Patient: sex F, age 43
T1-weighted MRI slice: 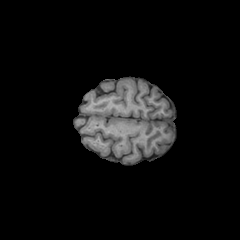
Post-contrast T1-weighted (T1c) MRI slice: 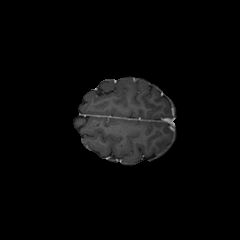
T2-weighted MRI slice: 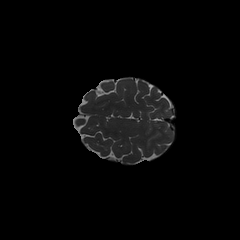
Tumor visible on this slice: no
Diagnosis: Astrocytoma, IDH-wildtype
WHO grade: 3